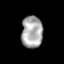
Tissue: skin
Cell type: Epithelial cells
Senescence score: 0.2759
Nuclear area (px): 670
Mean DAPI intensity: 168.367